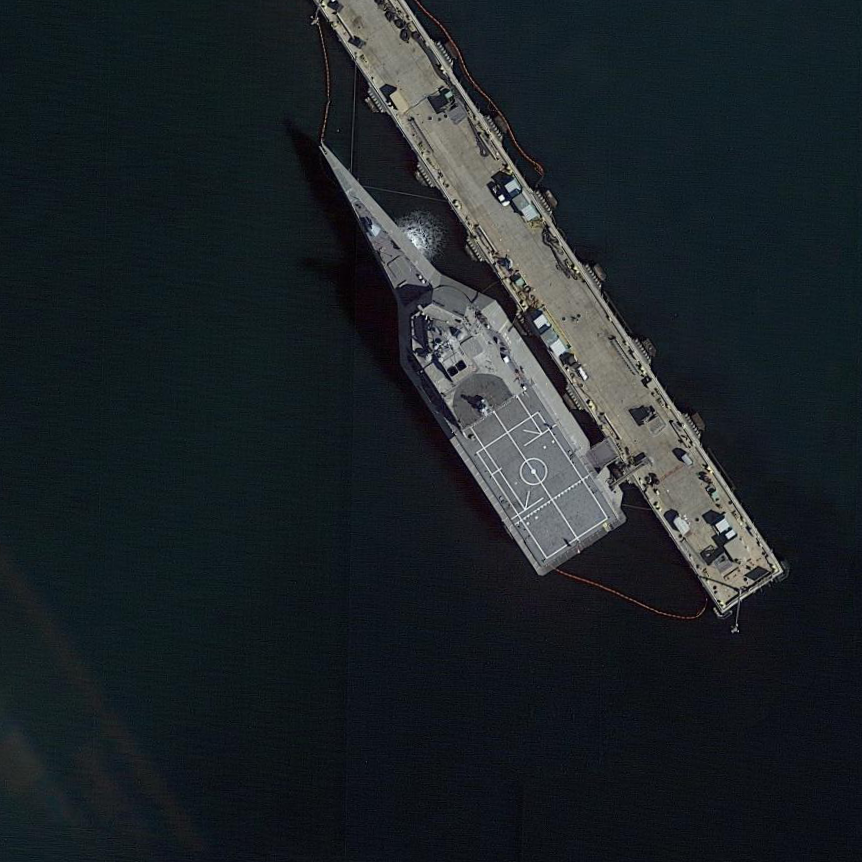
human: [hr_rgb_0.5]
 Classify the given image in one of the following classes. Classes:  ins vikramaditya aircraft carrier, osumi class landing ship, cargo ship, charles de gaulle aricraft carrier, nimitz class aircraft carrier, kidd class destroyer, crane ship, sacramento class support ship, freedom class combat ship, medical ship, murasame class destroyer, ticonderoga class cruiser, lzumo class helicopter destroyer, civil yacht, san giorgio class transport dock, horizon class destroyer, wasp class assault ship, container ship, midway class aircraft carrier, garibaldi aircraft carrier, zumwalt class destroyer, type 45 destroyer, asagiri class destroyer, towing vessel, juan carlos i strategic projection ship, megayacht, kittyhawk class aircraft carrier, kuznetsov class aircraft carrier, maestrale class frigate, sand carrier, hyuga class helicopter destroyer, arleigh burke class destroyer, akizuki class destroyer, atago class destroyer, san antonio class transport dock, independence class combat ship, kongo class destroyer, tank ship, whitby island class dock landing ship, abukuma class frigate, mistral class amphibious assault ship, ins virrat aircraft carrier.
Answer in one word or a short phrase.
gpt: Independence class combat ship